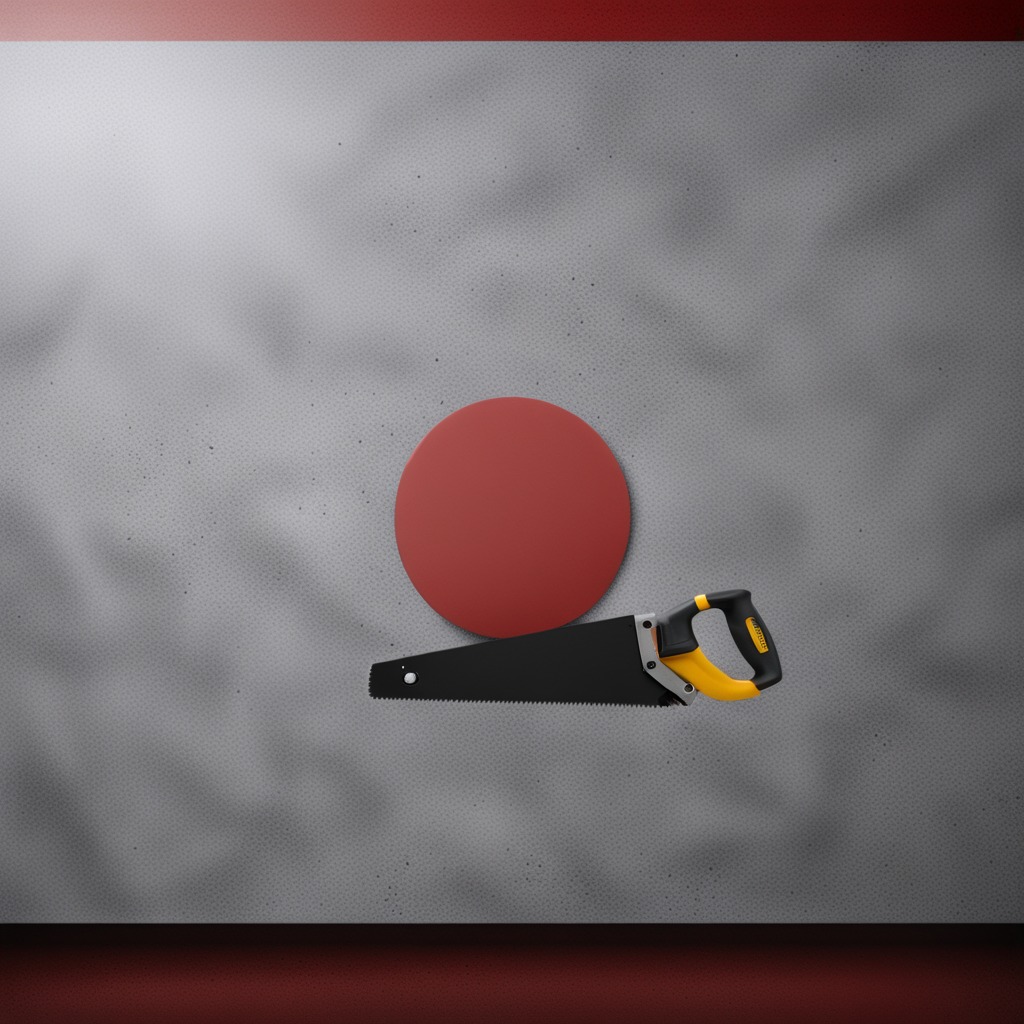
A metal saw is lying on a clean granite tabletop beneath a red rubber mat in a workshop under bright overhead lighting.